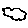
Label: cloud